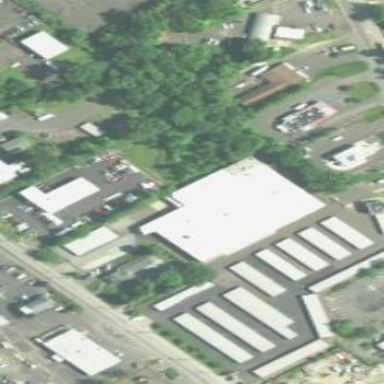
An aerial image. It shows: Commercial building.